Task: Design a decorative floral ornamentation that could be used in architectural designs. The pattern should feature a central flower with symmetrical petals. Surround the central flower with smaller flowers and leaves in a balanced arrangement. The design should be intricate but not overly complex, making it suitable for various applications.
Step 1170:
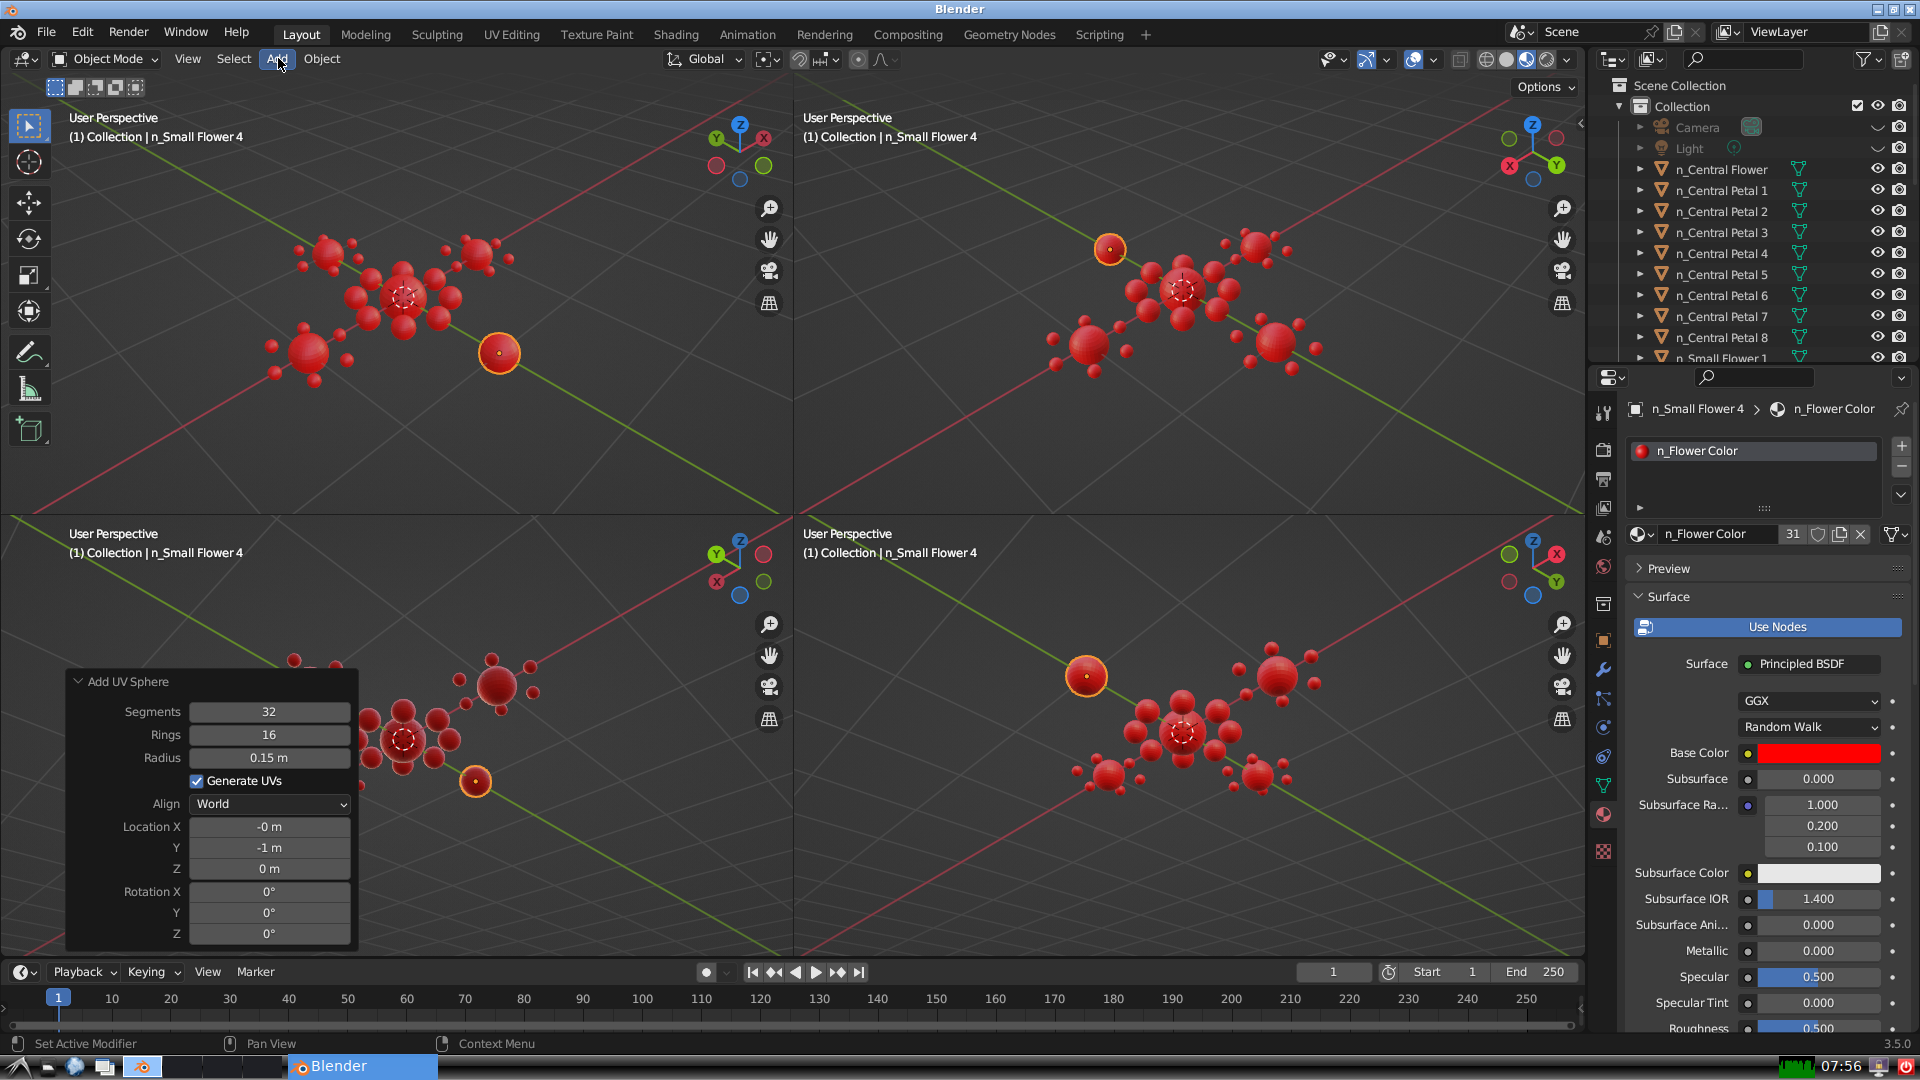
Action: click: no